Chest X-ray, AP view. Patient: 30 years old, sex F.
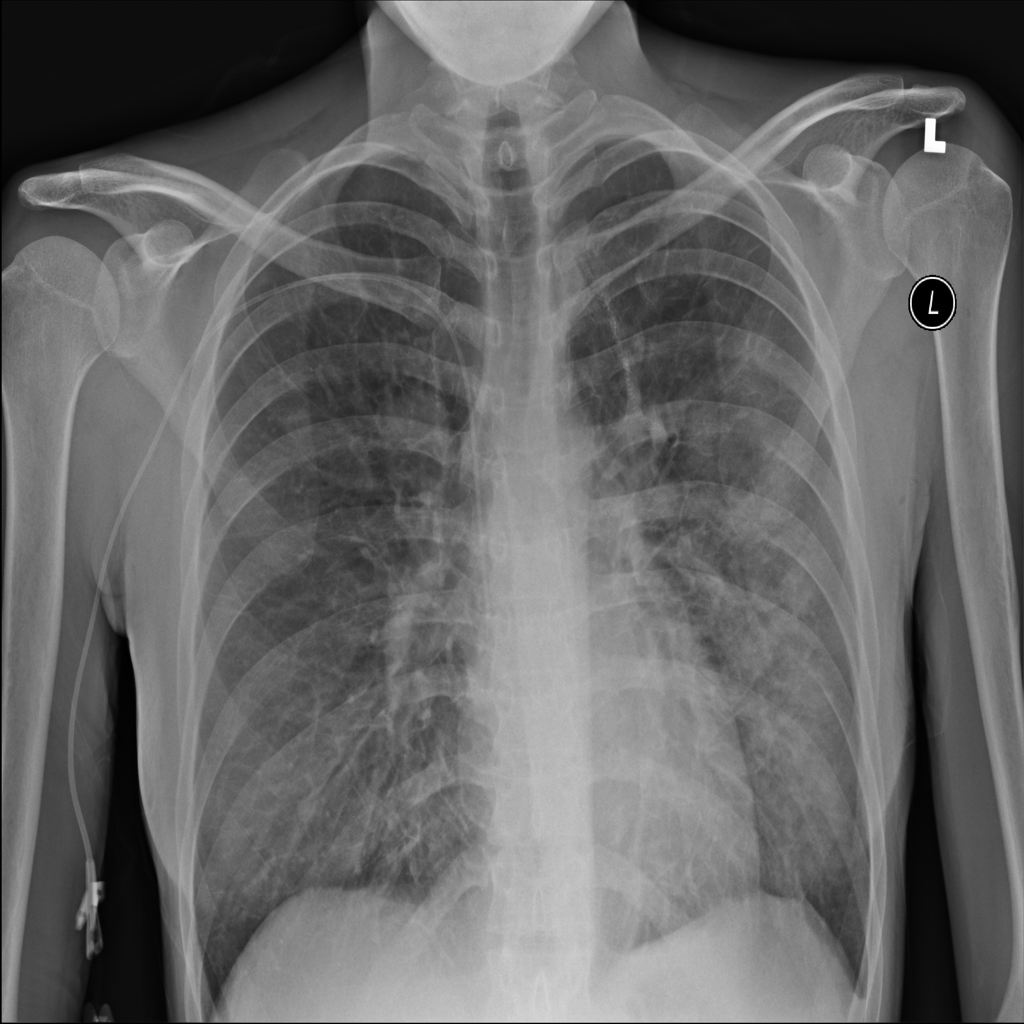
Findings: Infiltration